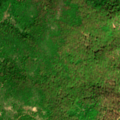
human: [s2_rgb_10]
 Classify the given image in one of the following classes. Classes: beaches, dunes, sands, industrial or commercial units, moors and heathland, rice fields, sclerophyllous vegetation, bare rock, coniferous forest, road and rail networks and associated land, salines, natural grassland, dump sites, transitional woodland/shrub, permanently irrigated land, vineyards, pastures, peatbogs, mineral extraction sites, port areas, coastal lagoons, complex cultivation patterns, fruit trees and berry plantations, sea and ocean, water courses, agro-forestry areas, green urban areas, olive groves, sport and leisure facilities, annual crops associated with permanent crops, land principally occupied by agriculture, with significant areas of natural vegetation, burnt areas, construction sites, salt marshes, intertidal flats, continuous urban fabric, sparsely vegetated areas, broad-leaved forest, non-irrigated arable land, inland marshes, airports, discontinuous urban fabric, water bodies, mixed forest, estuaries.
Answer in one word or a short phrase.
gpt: broad-leaved forest, transitional woodland/shrub